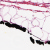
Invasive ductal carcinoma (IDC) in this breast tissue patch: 0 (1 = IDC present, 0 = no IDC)